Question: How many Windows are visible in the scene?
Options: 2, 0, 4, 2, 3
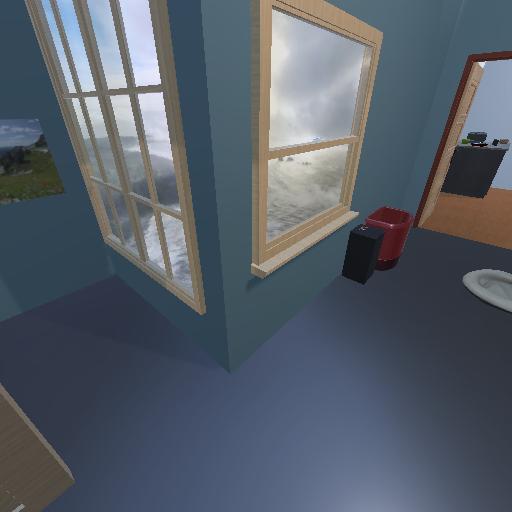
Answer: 2